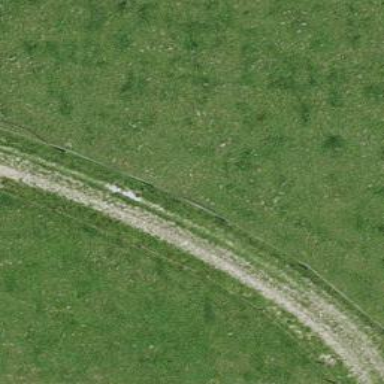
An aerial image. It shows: Grass track with grade4 surface.